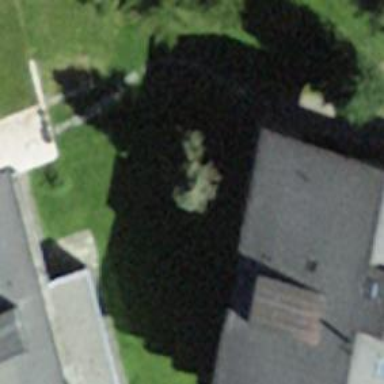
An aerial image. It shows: Needle-leaved tree in its natural environment.